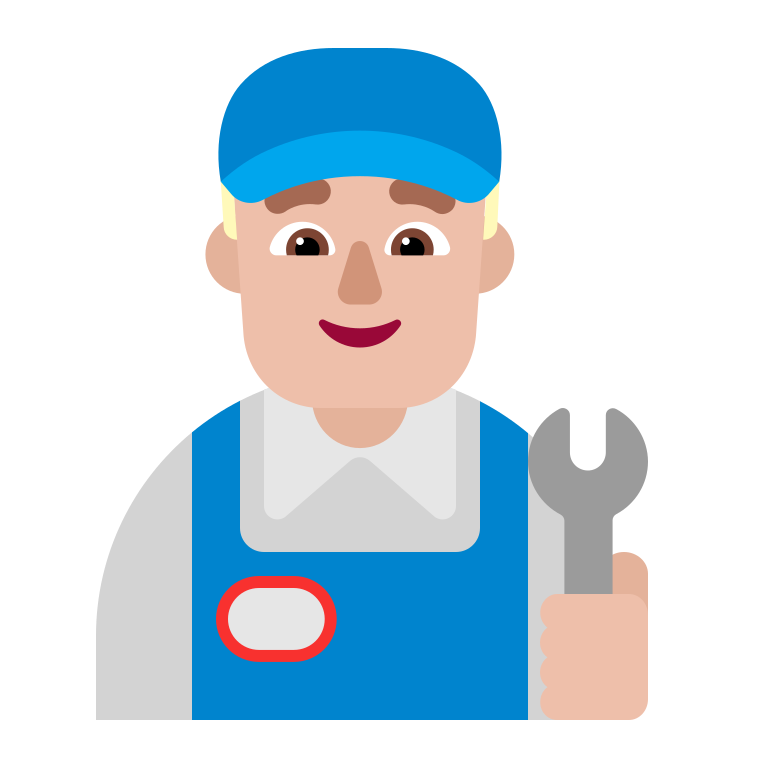
man mechanic flat  light